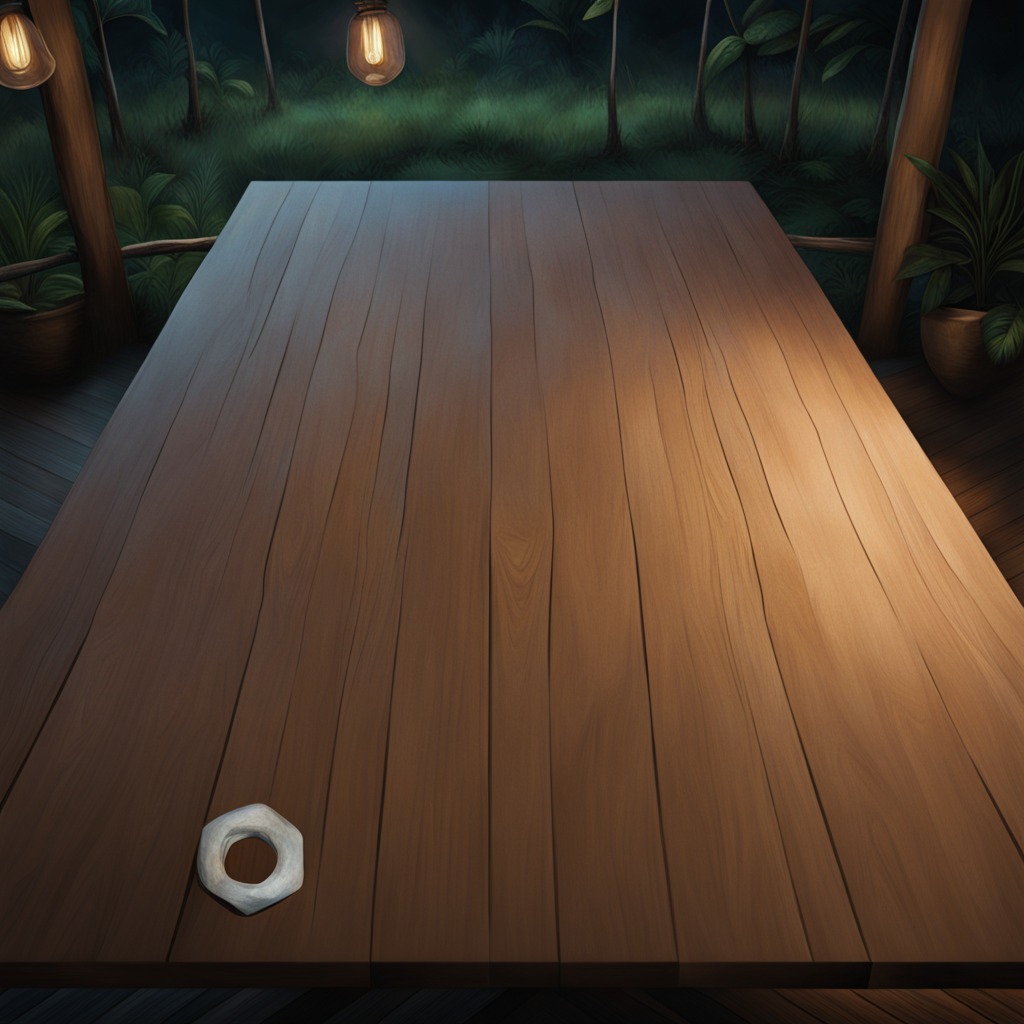
A metal nut is lying on a wooden table inside a jungle field workshop tent at night.